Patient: sex F, age 43
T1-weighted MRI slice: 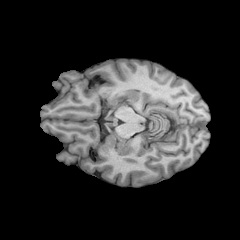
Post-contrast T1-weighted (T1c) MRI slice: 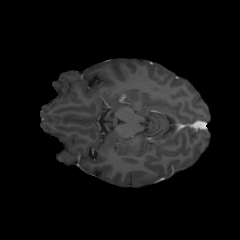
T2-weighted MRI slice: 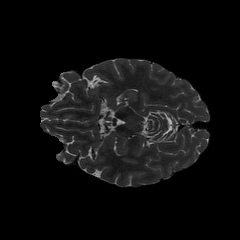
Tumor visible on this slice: no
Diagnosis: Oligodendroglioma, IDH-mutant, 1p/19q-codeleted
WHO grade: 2